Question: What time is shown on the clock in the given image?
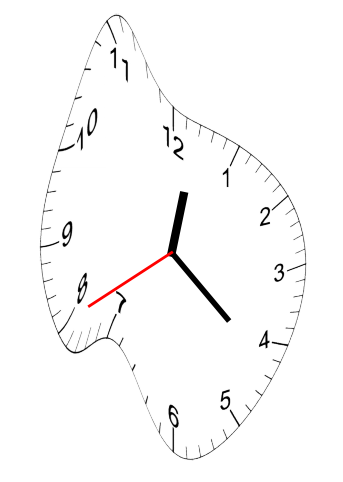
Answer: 12:21:40